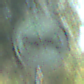
Verkehrszeichen: EndeUeberholverbot
Umgebung: Outdoor, Nature
Tageszeit: MorningAfternoon
Wetter: Clear
Licht: Natural
Jahreszeit: NotSpecified
Kontrast: HighContrast